Question: Couple of days back, i got this error when i was trying to login

i did find out some solutions such as:
1. Renaming Plugins folder
2. Replacing Files which are giving error.
But these are not working in this case, still problem exists, so any help here would be appreciated.
The error:
'''
ERROR: Cookies are blocked due to unexpected output.
'''
This is server error log:
'''
[10-May-2014 14:02:28 UTC] PHP Notice: Use of undefined constant WP_TEMPLATE_URL - assumed 'WP_TEMPLATE_URL' in /home/paragint/public_html/wp-content/themes/RockStarLeadTheme-v2-4/functions/mobile/index.php on line 115
[10-May-2014 14:02:28 UTC] PHP Notice: Use of undefined constant WP_TEMPLATE_URL - assumed 'WP_TEMPLATE_URL' in /home/paragint/public_html/wp-content/themes/RockStarLeadTheme-v2-4/functions/mobile/index.php on line 118
[10-May-2014 14:02:28 UTC] PHP Notice: Use of undefined constant WP_TEMPLATE_URL - assumed 'WP_TEMPLATE_URL' in /home/paragint/public_html/wp-content/themes/RockStarLeadTheme-v2-4/functions/mobile/index.php on line 119
[10-May-2014 14:02:28 UTC] PHP Notice: Undefined index: __getthere in /home/paragint/public_html/wp-content/themes/RockStarLeadTheme-v2-4/functions/mobile/index.php on line 189
[10-May-2014 14:02:28 UTC] PHP Notice: Undefined index: __getthere in /home/paragint/public_html/wp-content/themes/RockStarLeadTheme-v2-4/functions/mobile/index.php on line 202
[10-May-2014 14:02:28 UTC] PHP Notice: Undefined index: __getthere in /home/paragint/public_html/wp-content/themes/RockStarLeadTheme-v2-4/functions/mobile/index.php on line 213
[10-May-2014 14:02:28 UTC] PHP Warning: Cannot modify header information - headers already sent by (output started at /home/paragint/public_html/wp-content/themes/RockStarLeadTheme-v2-4/functions/mobile/index.php:115) in /home/paragint/public_html/wp-login.php on line 414
[10-May-2014 14:02:28 UTC] PHP Warning: Cannot modify header information - headers already sent by (output started at /home/paragint/public_html/wp-content/themes/RockStarLeadTheme-v2-4/functions/mobile/index.php:115) in /home/paragint/public_html/wp-login.php on line 426
'''
Update:
This issue basically occurred due to file encoding UTF-8 BOM instead of the usual UTF-8 in WordPress 3.9 but any idea how to get rid of that? because saving the file is not working out for me.
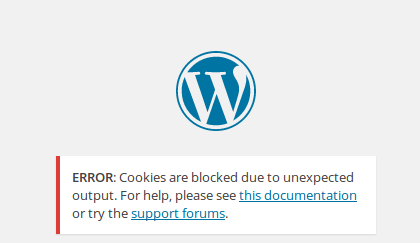
Answer: I tried following solutions by which similar issues get resolved
- - -
But in my case final solution was to upgrade the WordPress, or more likely you can say replacing core WordPress files using FTP.
I followed this guide for manual upgrade:
<URL>